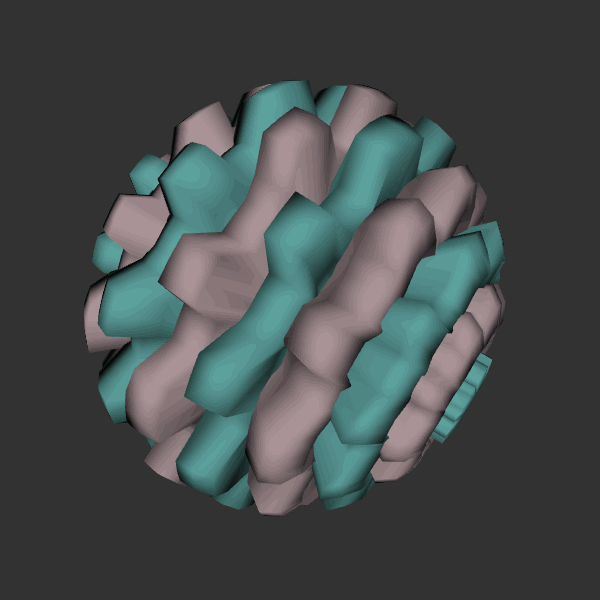
Background: dark